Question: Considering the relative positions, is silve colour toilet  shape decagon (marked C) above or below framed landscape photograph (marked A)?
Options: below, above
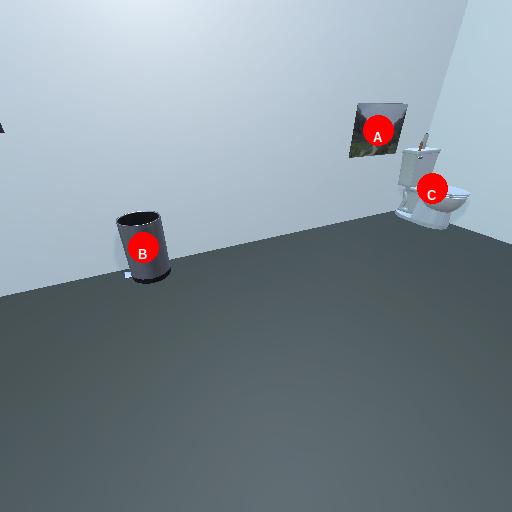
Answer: below